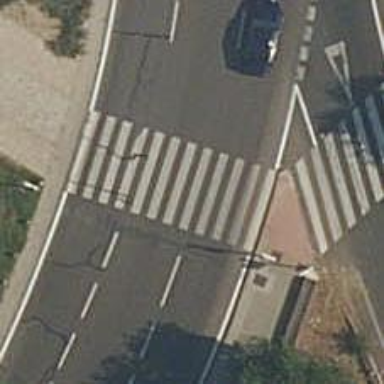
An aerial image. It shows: Marked crossing on the road.